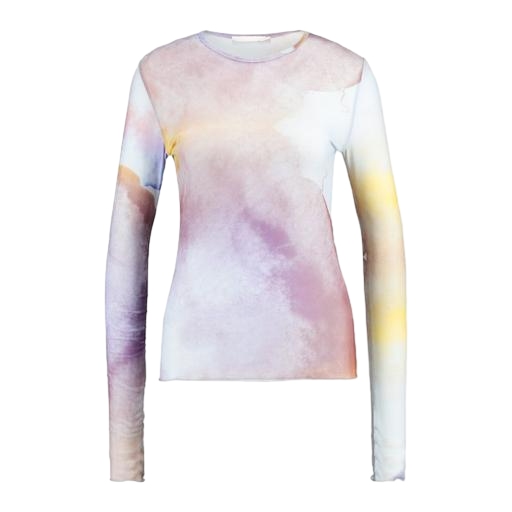
multicolor bae bae layering top, multicolor luisa rash vest, multicolor sunset rash guard, white background